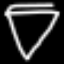
Label: diamond